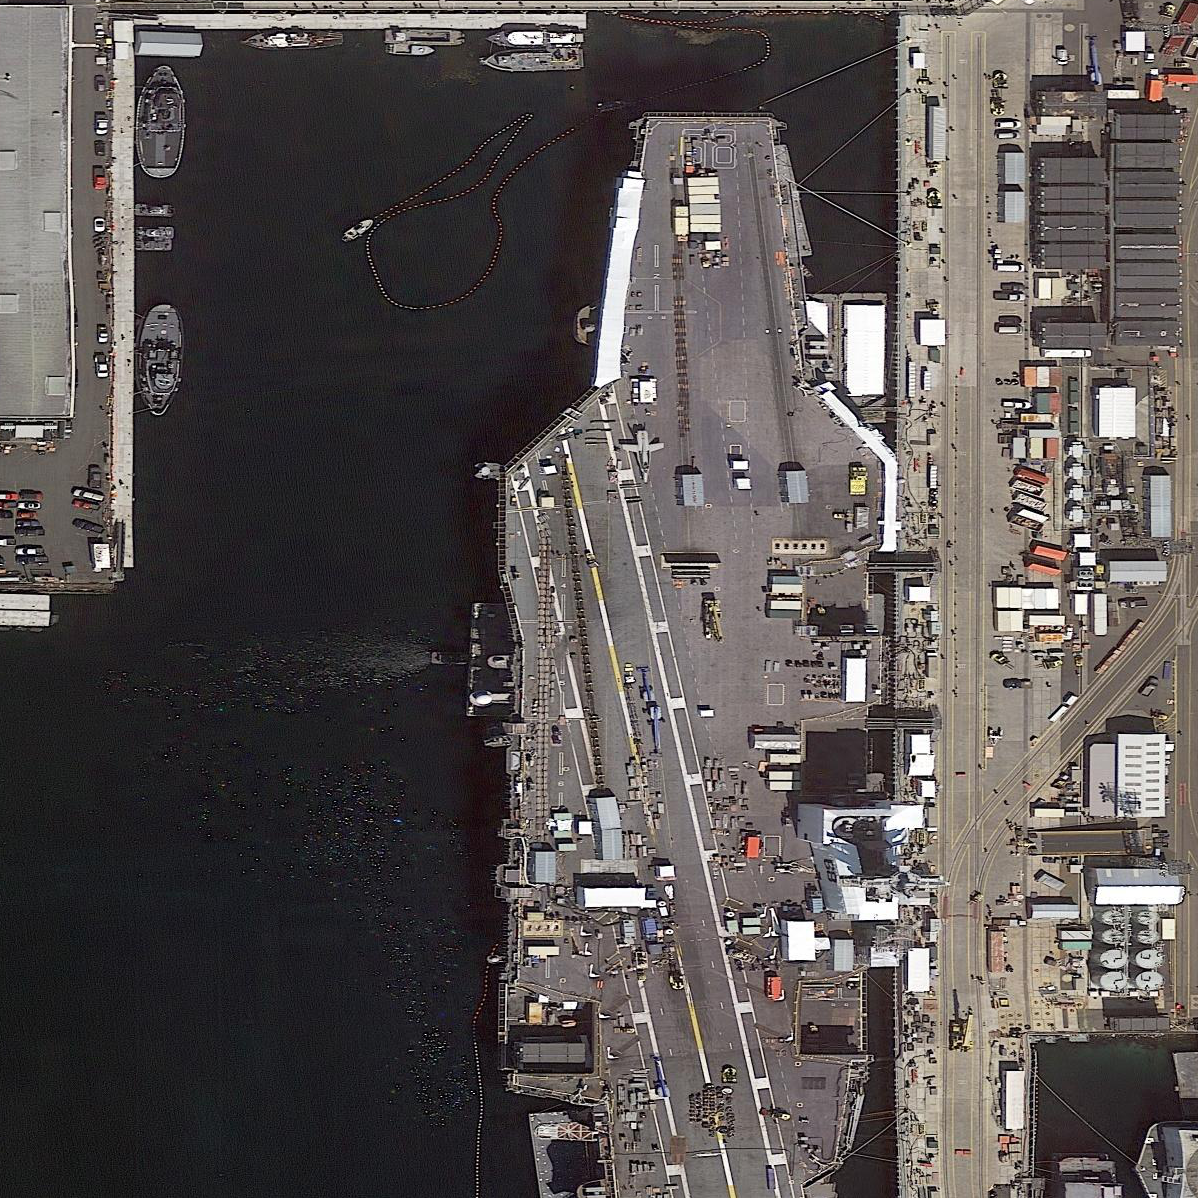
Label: aircraft_carrier